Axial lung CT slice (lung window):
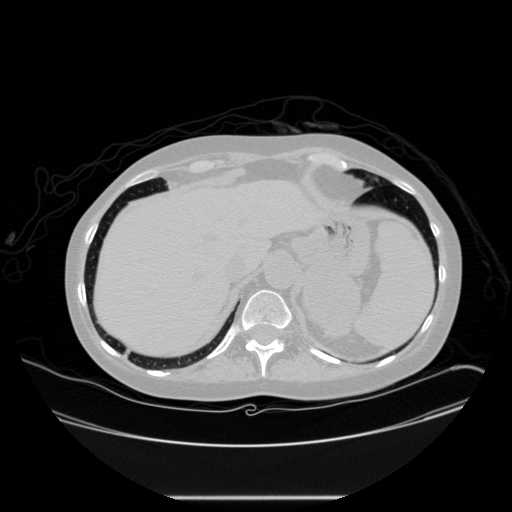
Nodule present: no